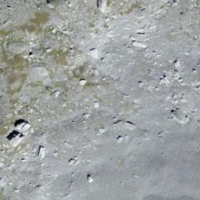
EUNIS habitat code: 48
Species observed at this site:
Silene acaulis
Veronica aphylla